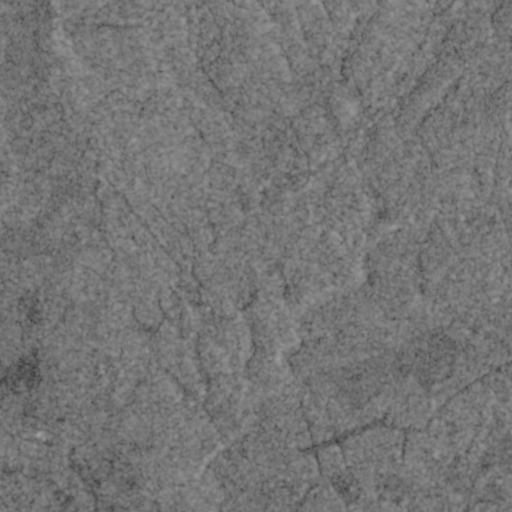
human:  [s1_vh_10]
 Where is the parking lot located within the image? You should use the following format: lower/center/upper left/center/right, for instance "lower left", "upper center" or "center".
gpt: The parking lot is located in the lower left of the image.
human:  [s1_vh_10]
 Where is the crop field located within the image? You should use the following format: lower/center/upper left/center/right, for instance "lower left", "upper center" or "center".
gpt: There is no crop field in the image.

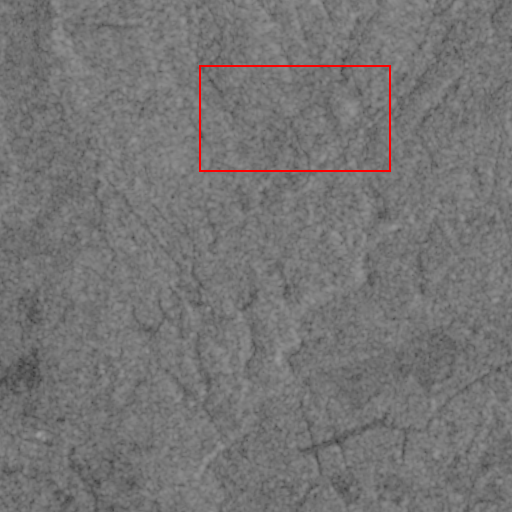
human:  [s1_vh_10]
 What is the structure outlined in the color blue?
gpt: There is no blue outline.
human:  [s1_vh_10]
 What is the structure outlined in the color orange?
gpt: There is no structure outlined in orange.